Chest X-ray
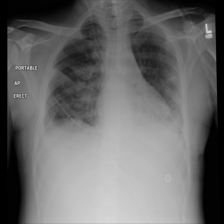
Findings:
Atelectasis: negative
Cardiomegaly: negative
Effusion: negative
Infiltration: negative
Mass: negative
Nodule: negative
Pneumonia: negative
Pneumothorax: positive
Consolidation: negative
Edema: negative
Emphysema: negative
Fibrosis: negative
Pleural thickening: negative
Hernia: negative